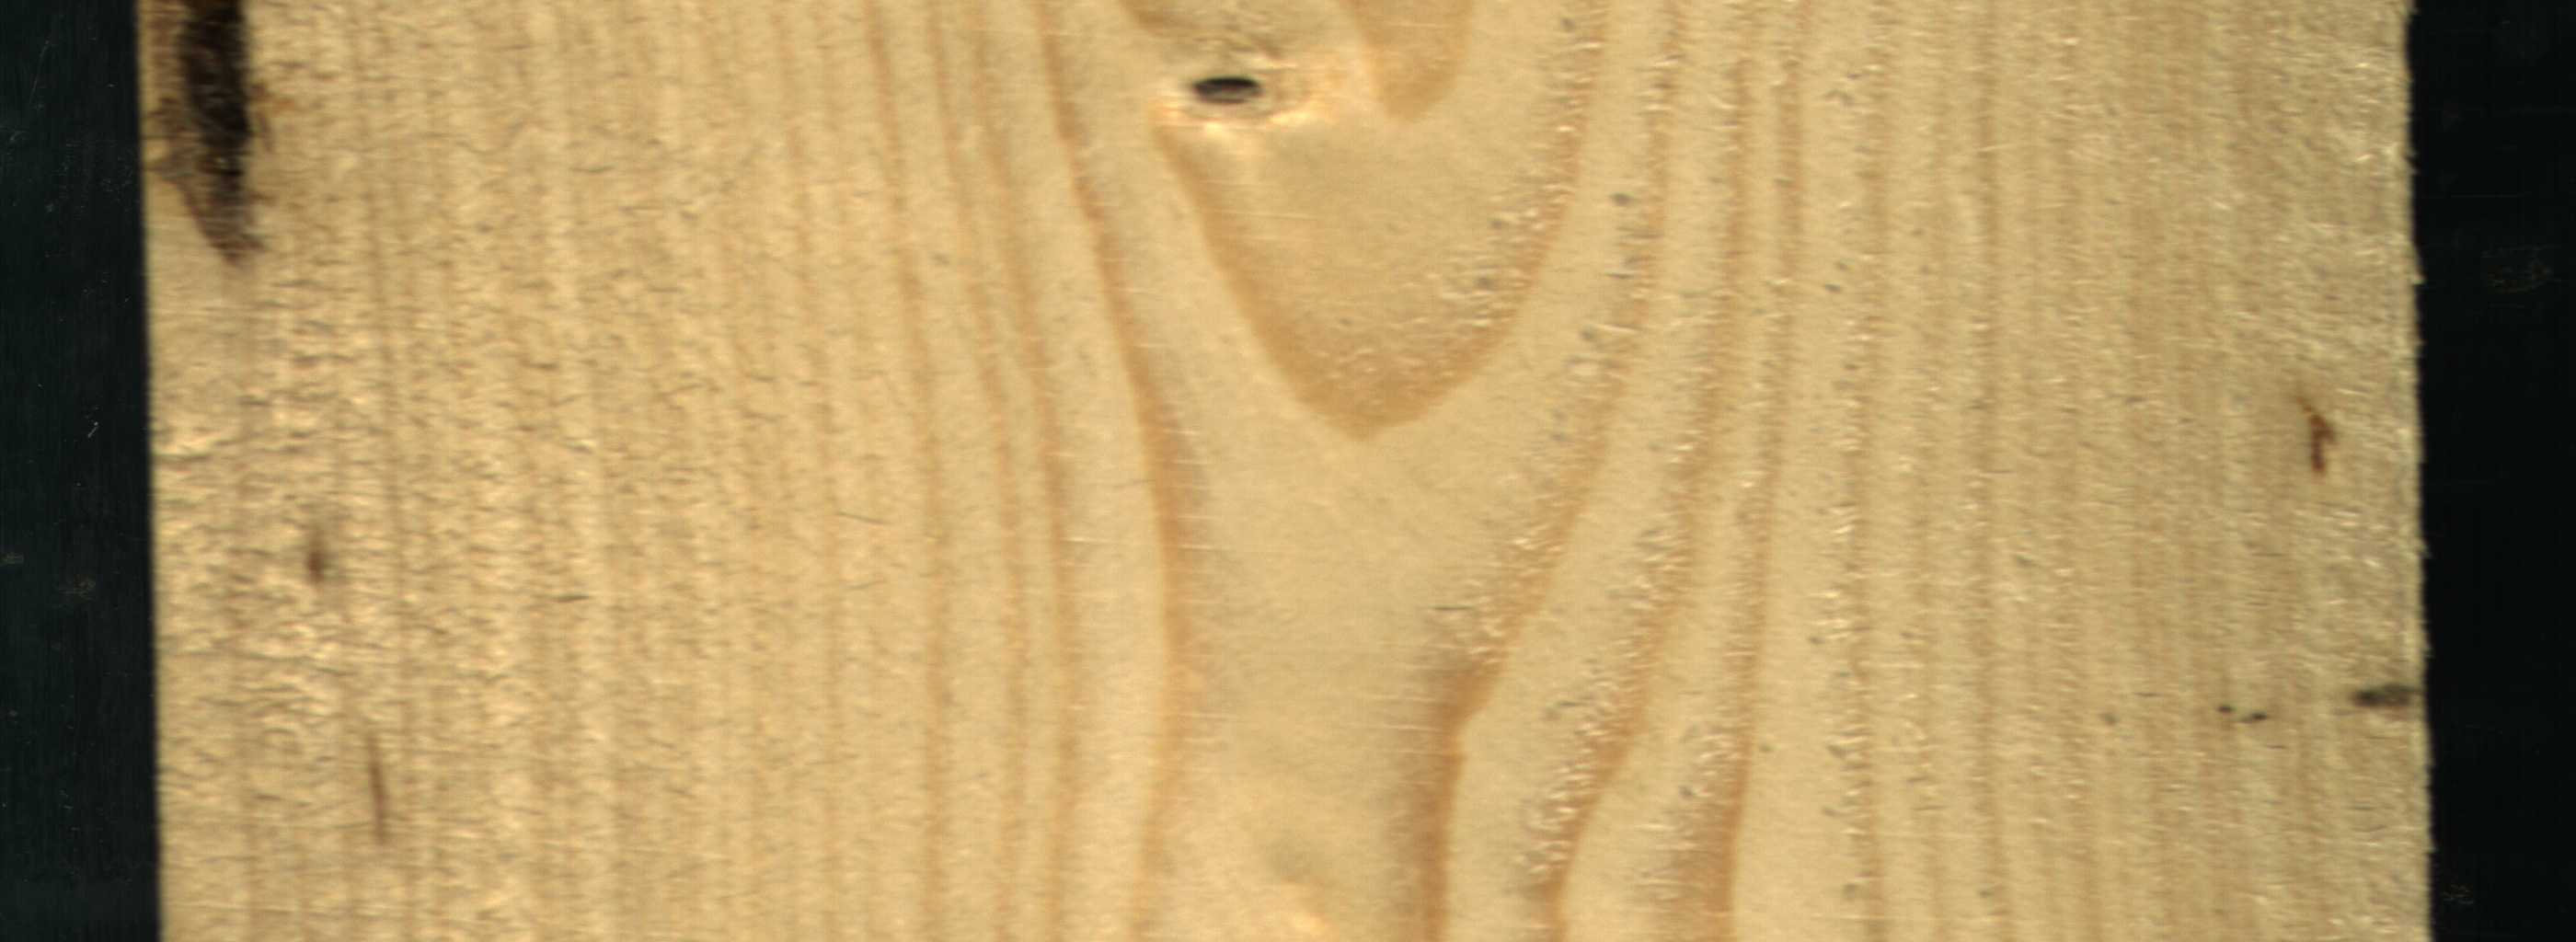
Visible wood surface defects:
resin
resin
Dead_Knot
Live_Knot